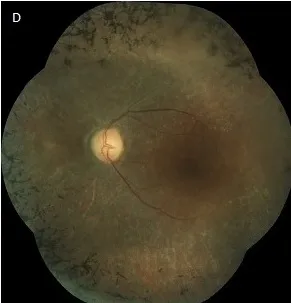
Fundus appearance in twin sisters with PMM2-CDG at the age of 18 and 41 years. . At the age of 41 years, findings of fundoscopy had remained the same for patient 1.
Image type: ophthalmic_imaging (fundus_photograph)